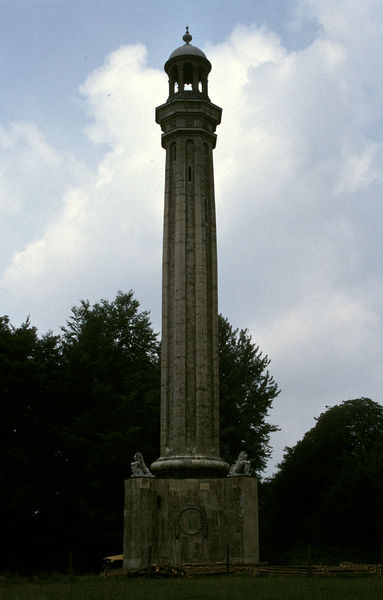
Titel: Cobham Monument
Künstler: James Gibbs
Standort: Stowe, Buckinghamshire
Institution: Stowe Landscape Gardens
Schlagwörter: baum, blau, dunkel, himmel, laub, schatten, weiß, wolken, bäume, grün, fenster, grau, holz, laterne, marmor, schwarz, säule, säulen, ausblick, dach, gras, park, rasen, wiese, wolke, zaun, haube, architektur, sockel, spitze, stein, natur, figur, england, wald, rund, turm, garten, aussicht, mauer, beleuchtung, auto, kuppel, staffage, kartusche, symmetrie, inschrift, woken, plastik, podest, hoch, foto, fotografie, photographie, hell dunkel, eckig, türmchen, algen, leuchtturm, denkmal, moos, plakette, kugel, kranz, kapitell, säulchen, photo, wappen, diagonal, skulpturen, löwen, obelisk, diagonale, kanneluren, ballustrade, tempel, plateau, monopteros, wendeltreppe, basis, dorisch, gegenlicht, erinnerung, kannelüren, gegenstand, schaft, englisch, aufsatz, lisenen, kannelure, säulenordnung, ordnung, tempietto, kaneluren, tambour, stele, denkmalkultur, scharte, parklandschaft, landschaftsgarten, aussichtsturm, englischer landschaftsgarten, orthogonale, kupel, turmaufsatz, britisch, bus, schlecht, mahnmal, orthogonal, sphinxe, memoria, landschaftspark, orndung, parkburg, parkburgen, sockel löwen, zopfstiel, staturen, dünster, maeur